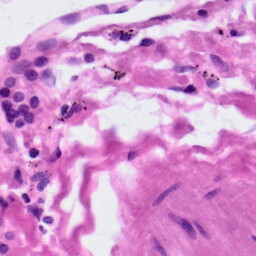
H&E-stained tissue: Lung